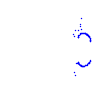
Particle: proton